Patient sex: F
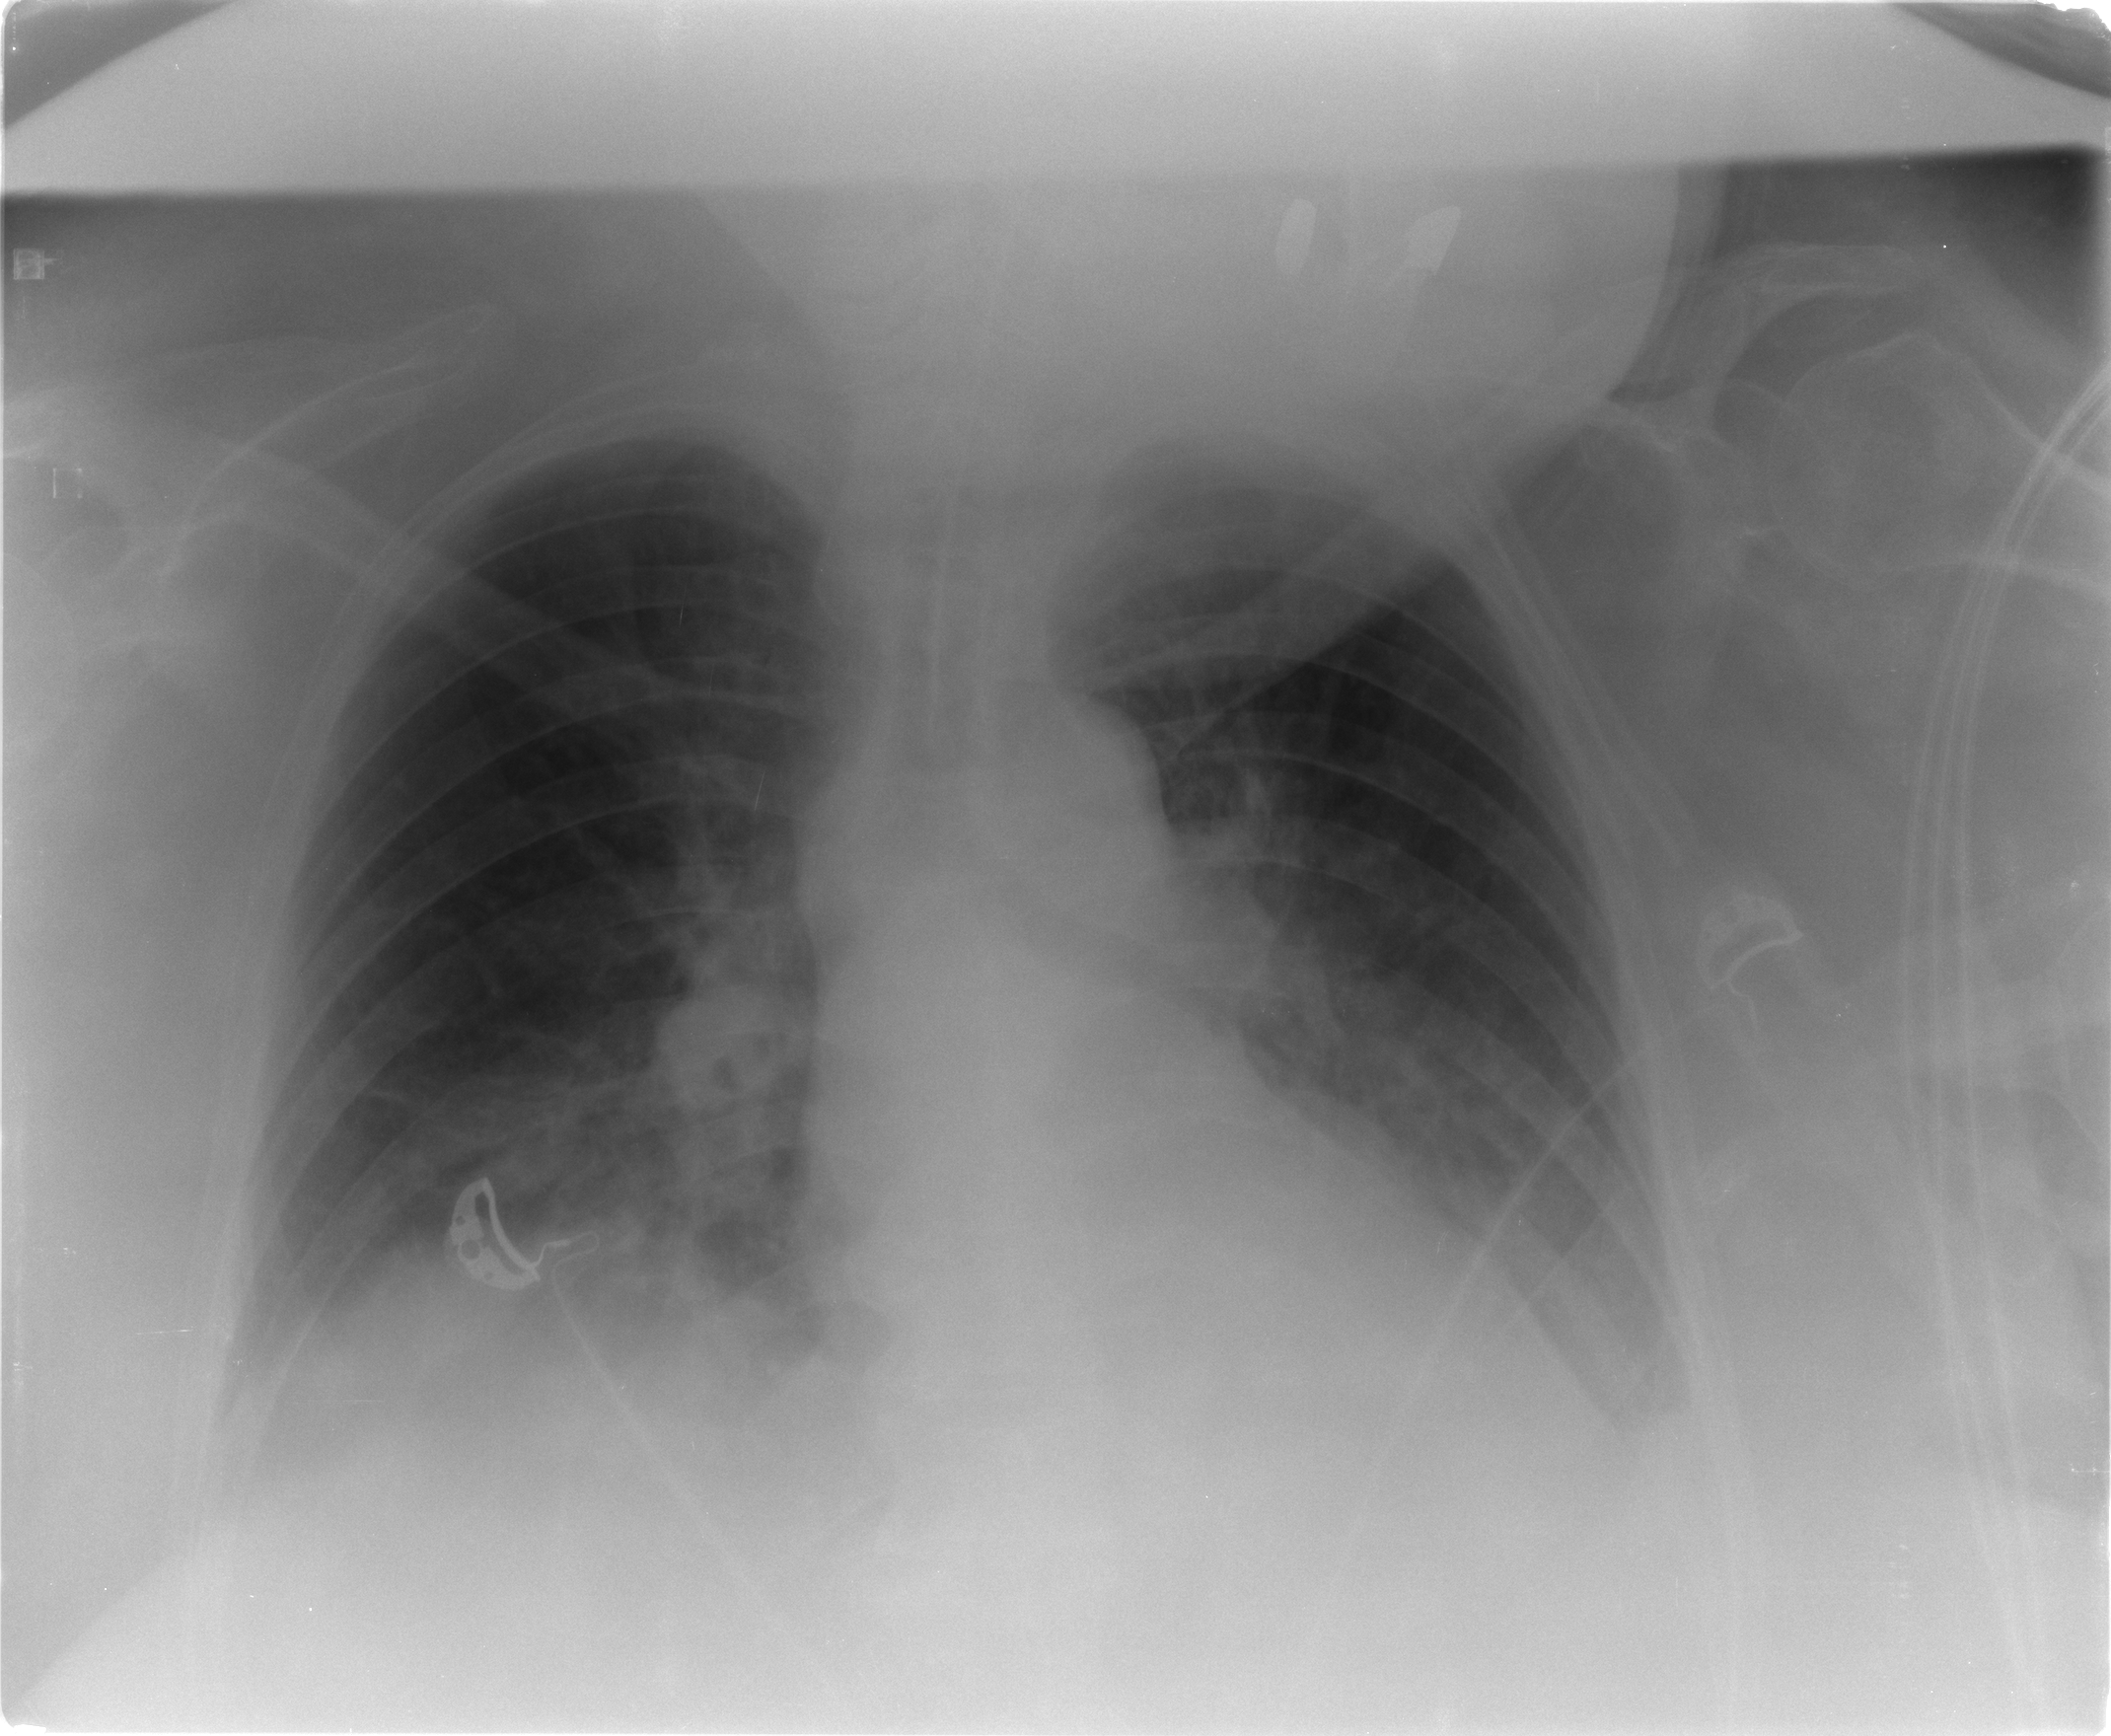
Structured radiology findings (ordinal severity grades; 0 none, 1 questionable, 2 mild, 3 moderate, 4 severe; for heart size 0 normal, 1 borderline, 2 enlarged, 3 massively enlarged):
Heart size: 0
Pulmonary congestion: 0
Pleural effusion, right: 2
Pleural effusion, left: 2
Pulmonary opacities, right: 1
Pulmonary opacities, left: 1
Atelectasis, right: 2
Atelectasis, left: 2